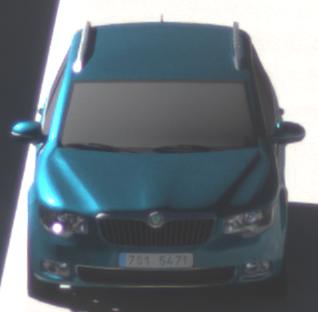
Make: Skoda
Model: Superb Combi 1.4 TSI
Detailed model: Superb (II) Combi
Model produced from: 2010/01
Model produced until: 2011/10
Doors: 5
Color: blue
Road condition: dry road
Daytime: morning or afternoon
Contrast: high contrast